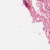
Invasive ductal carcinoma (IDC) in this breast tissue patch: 0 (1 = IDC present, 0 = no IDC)